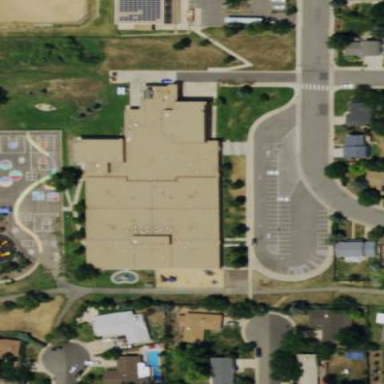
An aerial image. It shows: School building.